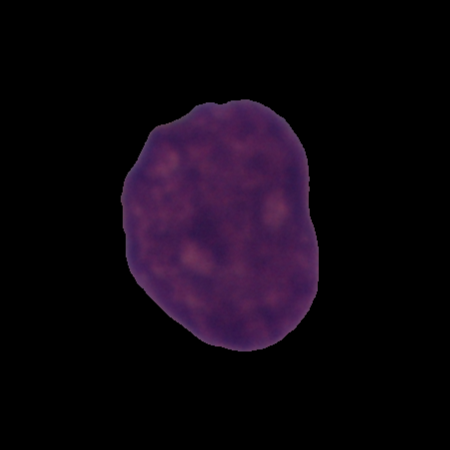
Label: healthy